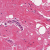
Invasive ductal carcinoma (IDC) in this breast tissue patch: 0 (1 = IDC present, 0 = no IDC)